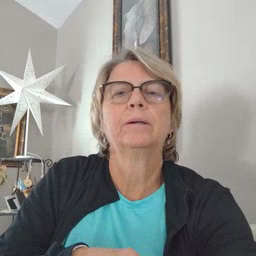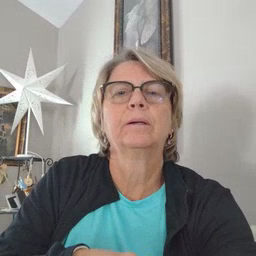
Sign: every